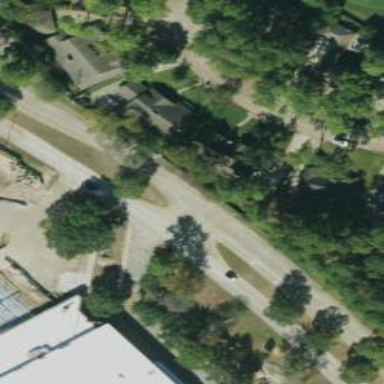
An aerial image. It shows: Secondary road.